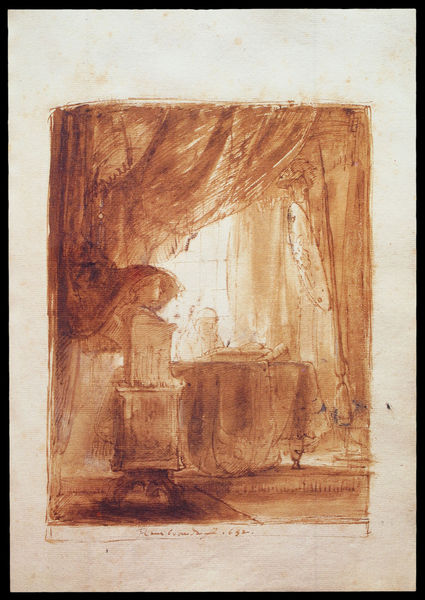
Titel: Minerva in ihrer Studierstube
Institution: Amsterdam, Sammlung Six
Schlagwörter: mann, schatten, fenster, licht, tisch, zimmer, tischtuch, vorhang, lanze, büste, buch, wappen, rötel